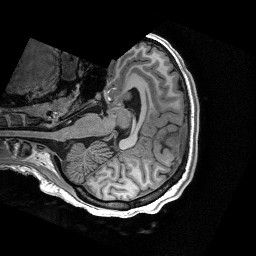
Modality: T1w
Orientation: axial
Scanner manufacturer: siemens
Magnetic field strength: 3 T
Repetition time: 2.53 s
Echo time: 0.00267 s